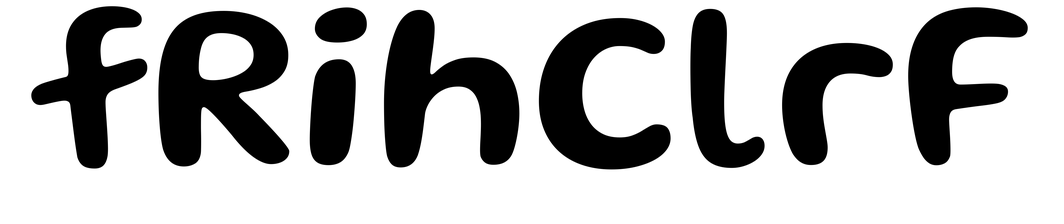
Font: Gluten_Medium